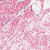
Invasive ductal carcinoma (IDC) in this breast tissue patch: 0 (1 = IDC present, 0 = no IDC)